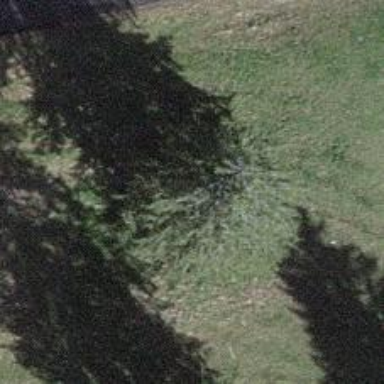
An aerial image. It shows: Evergreen needleleaved tree typically found in agricultural areas.